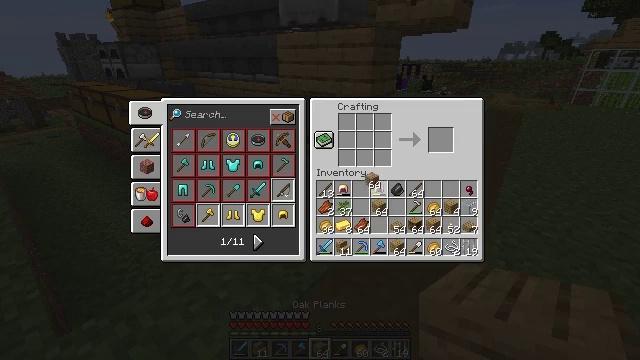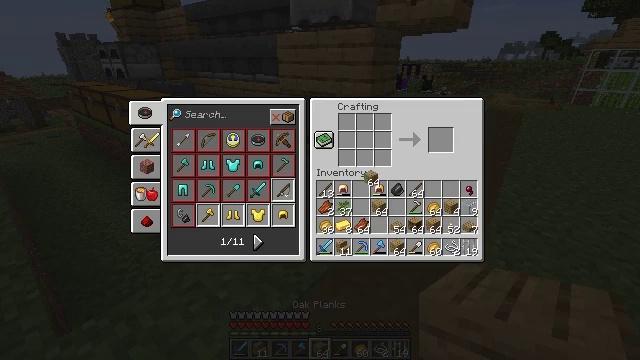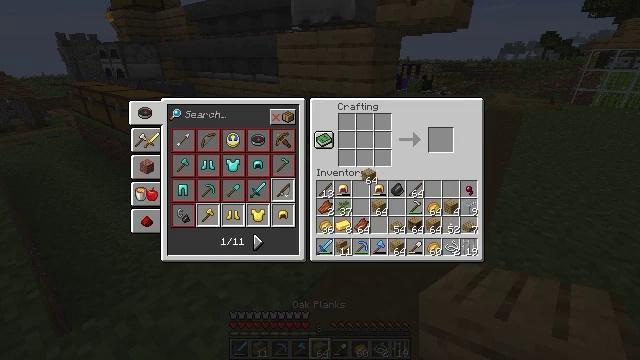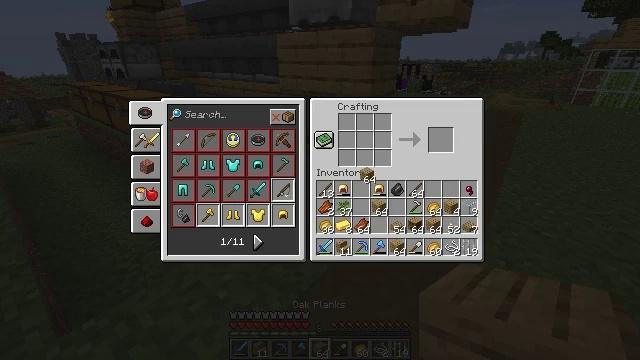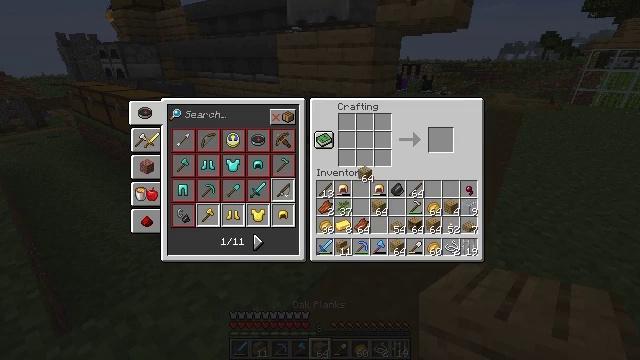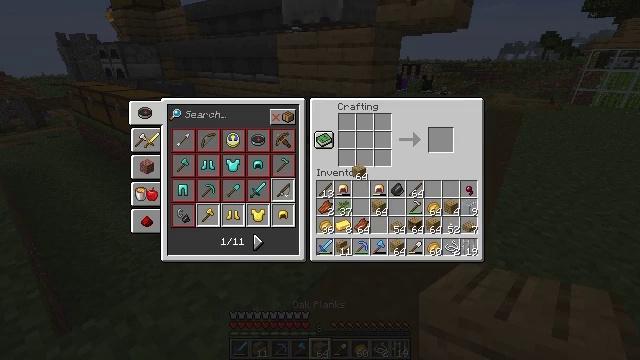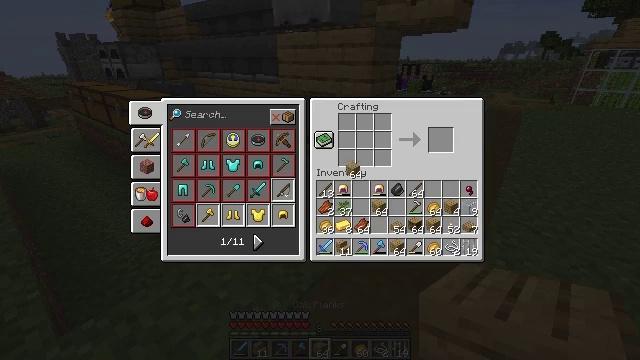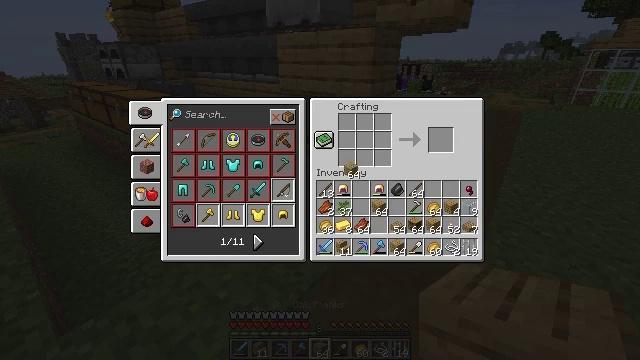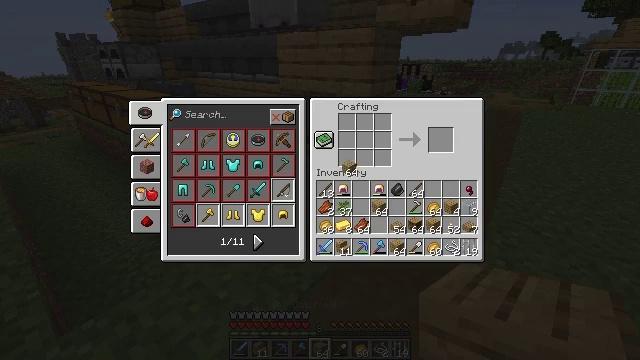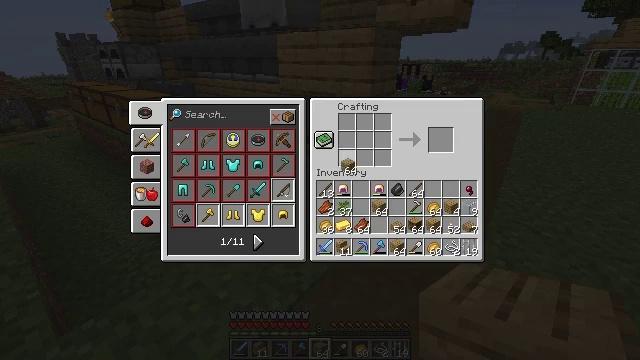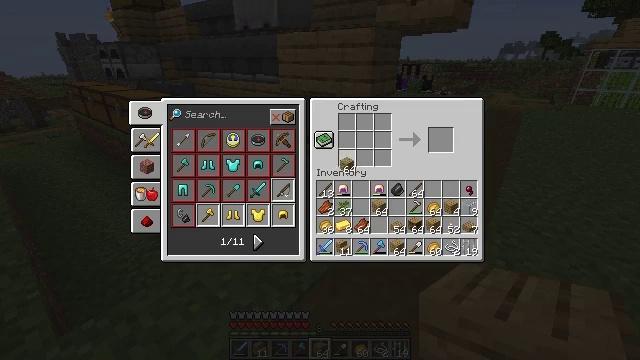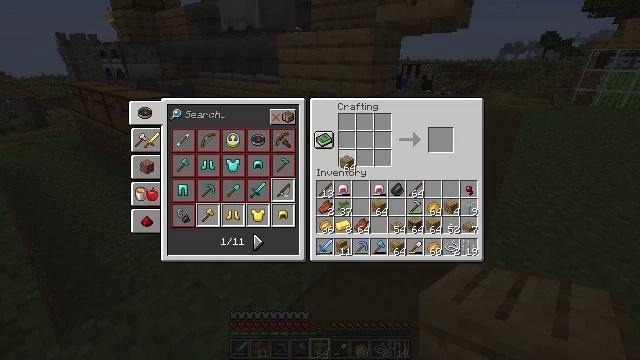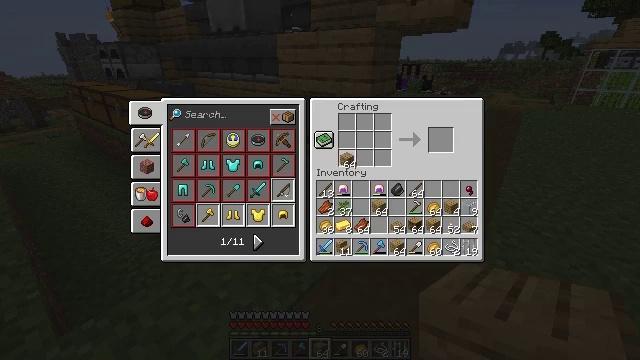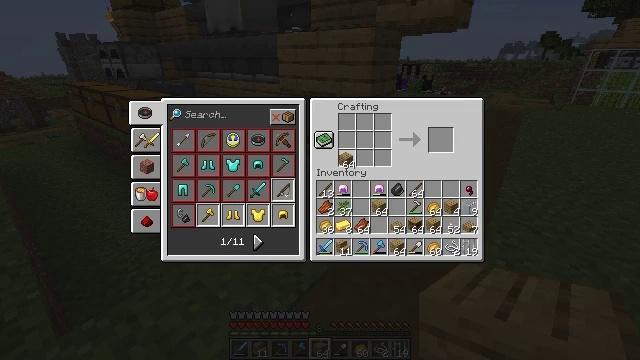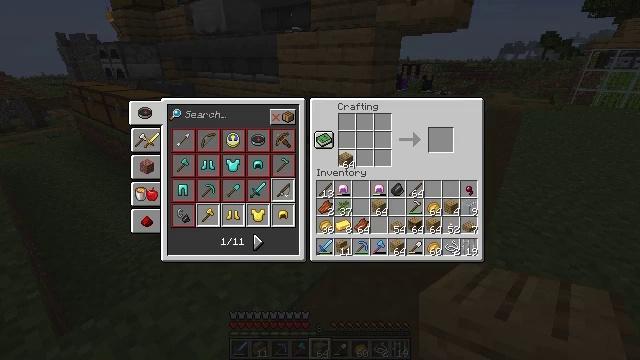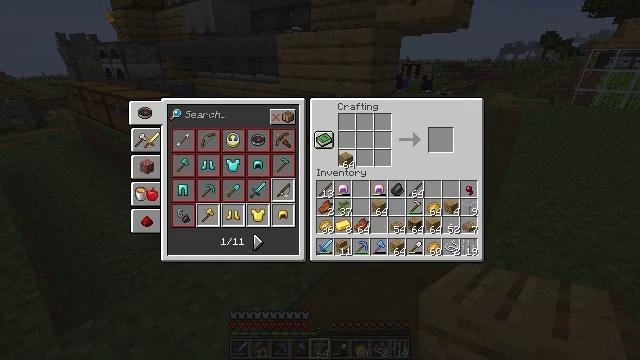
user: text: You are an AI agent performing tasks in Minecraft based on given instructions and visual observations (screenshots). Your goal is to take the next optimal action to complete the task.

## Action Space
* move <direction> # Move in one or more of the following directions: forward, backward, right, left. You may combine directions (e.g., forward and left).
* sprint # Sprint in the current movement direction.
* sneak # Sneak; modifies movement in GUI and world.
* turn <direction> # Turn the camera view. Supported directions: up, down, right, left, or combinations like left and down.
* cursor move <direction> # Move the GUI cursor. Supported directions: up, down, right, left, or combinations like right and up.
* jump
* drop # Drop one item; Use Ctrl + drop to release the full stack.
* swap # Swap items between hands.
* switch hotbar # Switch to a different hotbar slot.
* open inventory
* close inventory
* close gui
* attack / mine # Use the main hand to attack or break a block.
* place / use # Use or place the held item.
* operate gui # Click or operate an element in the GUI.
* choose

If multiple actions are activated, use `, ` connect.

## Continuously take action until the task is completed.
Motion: motion action
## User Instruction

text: Make a chest using planks.
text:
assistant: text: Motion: sneak
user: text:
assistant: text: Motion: sneak
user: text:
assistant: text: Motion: sneak
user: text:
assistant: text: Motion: sneak
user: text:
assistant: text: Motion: sneak
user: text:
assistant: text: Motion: sneak
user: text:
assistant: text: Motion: sneak
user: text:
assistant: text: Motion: sneak
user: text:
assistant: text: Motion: sneak
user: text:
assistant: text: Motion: sneak
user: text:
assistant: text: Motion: sneak
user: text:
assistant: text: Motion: sneak
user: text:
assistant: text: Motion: sneak
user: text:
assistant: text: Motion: sneak
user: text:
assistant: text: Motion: sneak
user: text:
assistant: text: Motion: sneak
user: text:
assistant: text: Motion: sneak
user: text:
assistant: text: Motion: sneak
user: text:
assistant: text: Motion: sneak
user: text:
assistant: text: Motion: sneak
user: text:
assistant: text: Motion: sneak
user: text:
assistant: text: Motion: sneak
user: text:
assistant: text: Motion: sneak
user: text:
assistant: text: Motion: sneak
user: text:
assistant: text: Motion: sneak
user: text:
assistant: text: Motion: sneak
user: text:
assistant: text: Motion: sneak
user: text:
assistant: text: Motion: sneak
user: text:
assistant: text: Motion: sneak
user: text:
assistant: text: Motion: sneak, operate gui